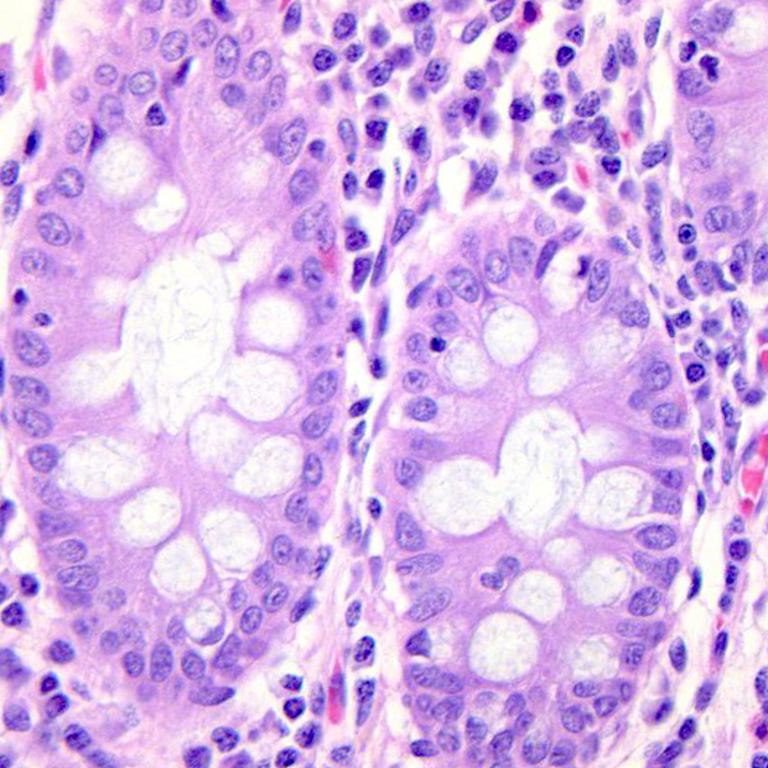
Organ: colon
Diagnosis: benign